Interaction volume radius: 5 \u00c5
Interaction volume height: 10 \u00c5
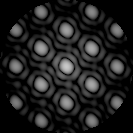
Disorder parameter: 0.01371